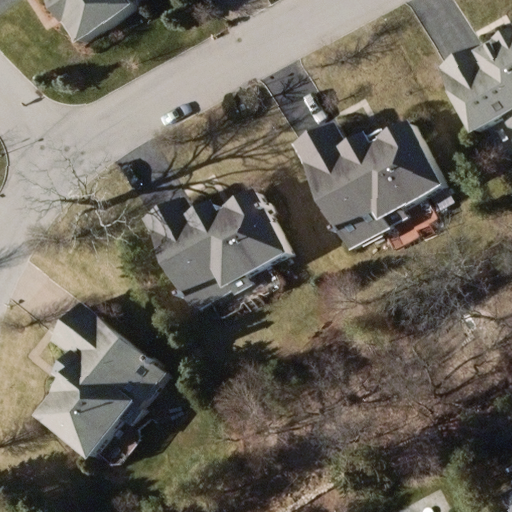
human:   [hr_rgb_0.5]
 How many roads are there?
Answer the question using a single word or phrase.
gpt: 2

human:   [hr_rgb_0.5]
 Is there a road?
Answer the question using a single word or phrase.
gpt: yes

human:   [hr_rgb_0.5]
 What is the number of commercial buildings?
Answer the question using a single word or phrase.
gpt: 0

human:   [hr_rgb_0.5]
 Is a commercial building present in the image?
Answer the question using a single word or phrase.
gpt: no

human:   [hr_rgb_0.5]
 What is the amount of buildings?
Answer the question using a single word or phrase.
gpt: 5

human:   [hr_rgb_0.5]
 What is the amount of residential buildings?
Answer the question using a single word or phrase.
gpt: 5

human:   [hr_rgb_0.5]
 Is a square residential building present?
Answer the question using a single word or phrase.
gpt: no

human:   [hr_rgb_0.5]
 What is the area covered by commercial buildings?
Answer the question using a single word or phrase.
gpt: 0m2

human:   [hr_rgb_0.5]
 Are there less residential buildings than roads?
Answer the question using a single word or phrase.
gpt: no

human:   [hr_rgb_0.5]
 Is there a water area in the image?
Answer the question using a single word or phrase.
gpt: no

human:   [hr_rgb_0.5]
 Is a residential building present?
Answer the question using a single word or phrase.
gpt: yes

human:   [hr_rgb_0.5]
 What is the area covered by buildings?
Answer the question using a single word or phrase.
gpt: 1520m2

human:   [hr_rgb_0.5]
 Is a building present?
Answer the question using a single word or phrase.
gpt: yes

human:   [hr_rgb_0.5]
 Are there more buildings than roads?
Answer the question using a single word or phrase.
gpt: yes

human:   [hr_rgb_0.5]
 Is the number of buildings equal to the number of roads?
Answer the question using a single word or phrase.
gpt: no

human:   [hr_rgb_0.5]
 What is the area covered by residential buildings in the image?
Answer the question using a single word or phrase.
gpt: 1520m2

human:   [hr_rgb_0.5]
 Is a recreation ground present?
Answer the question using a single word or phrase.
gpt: no

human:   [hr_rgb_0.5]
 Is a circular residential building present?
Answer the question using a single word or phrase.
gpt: no

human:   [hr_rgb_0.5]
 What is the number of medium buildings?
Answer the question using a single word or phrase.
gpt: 4

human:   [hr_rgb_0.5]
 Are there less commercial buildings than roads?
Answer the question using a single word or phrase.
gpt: yes

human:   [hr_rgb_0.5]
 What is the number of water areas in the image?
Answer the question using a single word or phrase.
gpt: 0

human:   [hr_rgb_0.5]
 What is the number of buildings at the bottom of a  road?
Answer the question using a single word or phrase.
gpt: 3

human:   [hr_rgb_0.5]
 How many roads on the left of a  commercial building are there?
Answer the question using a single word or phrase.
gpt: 0

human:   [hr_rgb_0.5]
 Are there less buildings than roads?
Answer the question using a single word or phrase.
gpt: no

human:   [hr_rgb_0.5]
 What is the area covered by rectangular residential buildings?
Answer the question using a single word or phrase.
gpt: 241m2

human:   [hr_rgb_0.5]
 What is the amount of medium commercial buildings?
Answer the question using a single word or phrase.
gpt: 0

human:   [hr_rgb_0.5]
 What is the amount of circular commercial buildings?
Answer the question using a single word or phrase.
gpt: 0

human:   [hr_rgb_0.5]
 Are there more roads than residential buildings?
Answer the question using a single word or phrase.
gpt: no

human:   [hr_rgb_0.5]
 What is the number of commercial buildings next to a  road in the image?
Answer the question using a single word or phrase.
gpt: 0

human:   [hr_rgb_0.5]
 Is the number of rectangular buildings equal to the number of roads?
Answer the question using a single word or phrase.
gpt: yes

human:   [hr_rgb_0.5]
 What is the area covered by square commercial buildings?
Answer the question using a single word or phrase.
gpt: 0m2

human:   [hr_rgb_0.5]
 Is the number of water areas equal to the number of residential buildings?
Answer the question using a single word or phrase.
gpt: no

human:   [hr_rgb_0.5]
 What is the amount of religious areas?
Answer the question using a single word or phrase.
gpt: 0

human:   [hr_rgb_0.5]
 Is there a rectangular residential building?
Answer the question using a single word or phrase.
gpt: yes

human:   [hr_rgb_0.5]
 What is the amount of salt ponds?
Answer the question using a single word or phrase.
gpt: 0

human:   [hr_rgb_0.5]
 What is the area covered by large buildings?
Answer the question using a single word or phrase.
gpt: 0m2

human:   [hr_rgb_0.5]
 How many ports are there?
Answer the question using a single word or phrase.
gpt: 0

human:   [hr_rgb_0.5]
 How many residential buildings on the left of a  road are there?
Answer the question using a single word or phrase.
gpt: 1

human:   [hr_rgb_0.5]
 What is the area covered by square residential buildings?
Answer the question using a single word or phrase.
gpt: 0m2

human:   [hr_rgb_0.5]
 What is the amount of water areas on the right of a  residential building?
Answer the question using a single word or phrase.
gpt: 0

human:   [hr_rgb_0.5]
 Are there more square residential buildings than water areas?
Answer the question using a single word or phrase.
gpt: no

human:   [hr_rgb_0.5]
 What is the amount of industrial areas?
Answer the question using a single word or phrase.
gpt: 0

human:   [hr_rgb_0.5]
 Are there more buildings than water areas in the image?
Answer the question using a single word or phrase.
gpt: yes

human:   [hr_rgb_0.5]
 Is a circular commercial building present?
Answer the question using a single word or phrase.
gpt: no

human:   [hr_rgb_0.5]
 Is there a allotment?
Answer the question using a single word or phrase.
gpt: no

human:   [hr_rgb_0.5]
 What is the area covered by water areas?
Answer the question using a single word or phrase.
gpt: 0m2

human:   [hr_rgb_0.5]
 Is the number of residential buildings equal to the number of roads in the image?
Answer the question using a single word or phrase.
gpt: no

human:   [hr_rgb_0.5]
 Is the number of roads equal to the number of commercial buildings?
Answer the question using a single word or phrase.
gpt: no

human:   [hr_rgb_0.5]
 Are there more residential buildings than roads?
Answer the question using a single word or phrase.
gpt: yes

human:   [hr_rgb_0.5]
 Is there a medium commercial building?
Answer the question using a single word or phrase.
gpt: no

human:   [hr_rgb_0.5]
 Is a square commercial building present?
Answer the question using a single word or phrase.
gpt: no

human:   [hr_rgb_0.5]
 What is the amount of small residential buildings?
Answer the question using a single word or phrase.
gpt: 1

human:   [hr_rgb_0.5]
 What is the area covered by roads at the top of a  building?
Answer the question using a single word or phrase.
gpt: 0m2

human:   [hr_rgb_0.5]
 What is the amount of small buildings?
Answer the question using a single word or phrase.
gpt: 1

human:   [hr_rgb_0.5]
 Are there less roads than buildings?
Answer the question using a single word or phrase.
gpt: yes

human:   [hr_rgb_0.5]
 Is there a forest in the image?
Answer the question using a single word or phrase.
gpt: no

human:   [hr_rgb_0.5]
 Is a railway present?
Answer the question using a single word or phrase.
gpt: no

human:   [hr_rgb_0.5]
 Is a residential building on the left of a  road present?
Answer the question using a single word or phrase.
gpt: yes

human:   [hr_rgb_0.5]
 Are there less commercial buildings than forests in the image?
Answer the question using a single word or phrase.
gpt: no

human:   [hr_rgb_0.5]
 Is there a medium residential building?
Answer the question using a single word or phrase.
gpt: yes

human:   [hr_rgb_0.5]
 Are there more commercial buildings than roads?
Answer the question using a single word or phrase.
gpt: no

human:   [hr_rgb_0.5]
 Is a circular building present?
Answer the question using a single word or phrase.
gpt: no

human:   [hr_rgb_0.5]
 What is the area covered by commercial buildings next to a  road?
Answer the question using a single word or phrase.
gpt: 0m2

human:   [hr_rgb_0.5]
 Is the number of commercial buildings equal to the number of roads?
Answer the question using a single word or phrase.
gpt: no